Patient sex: M
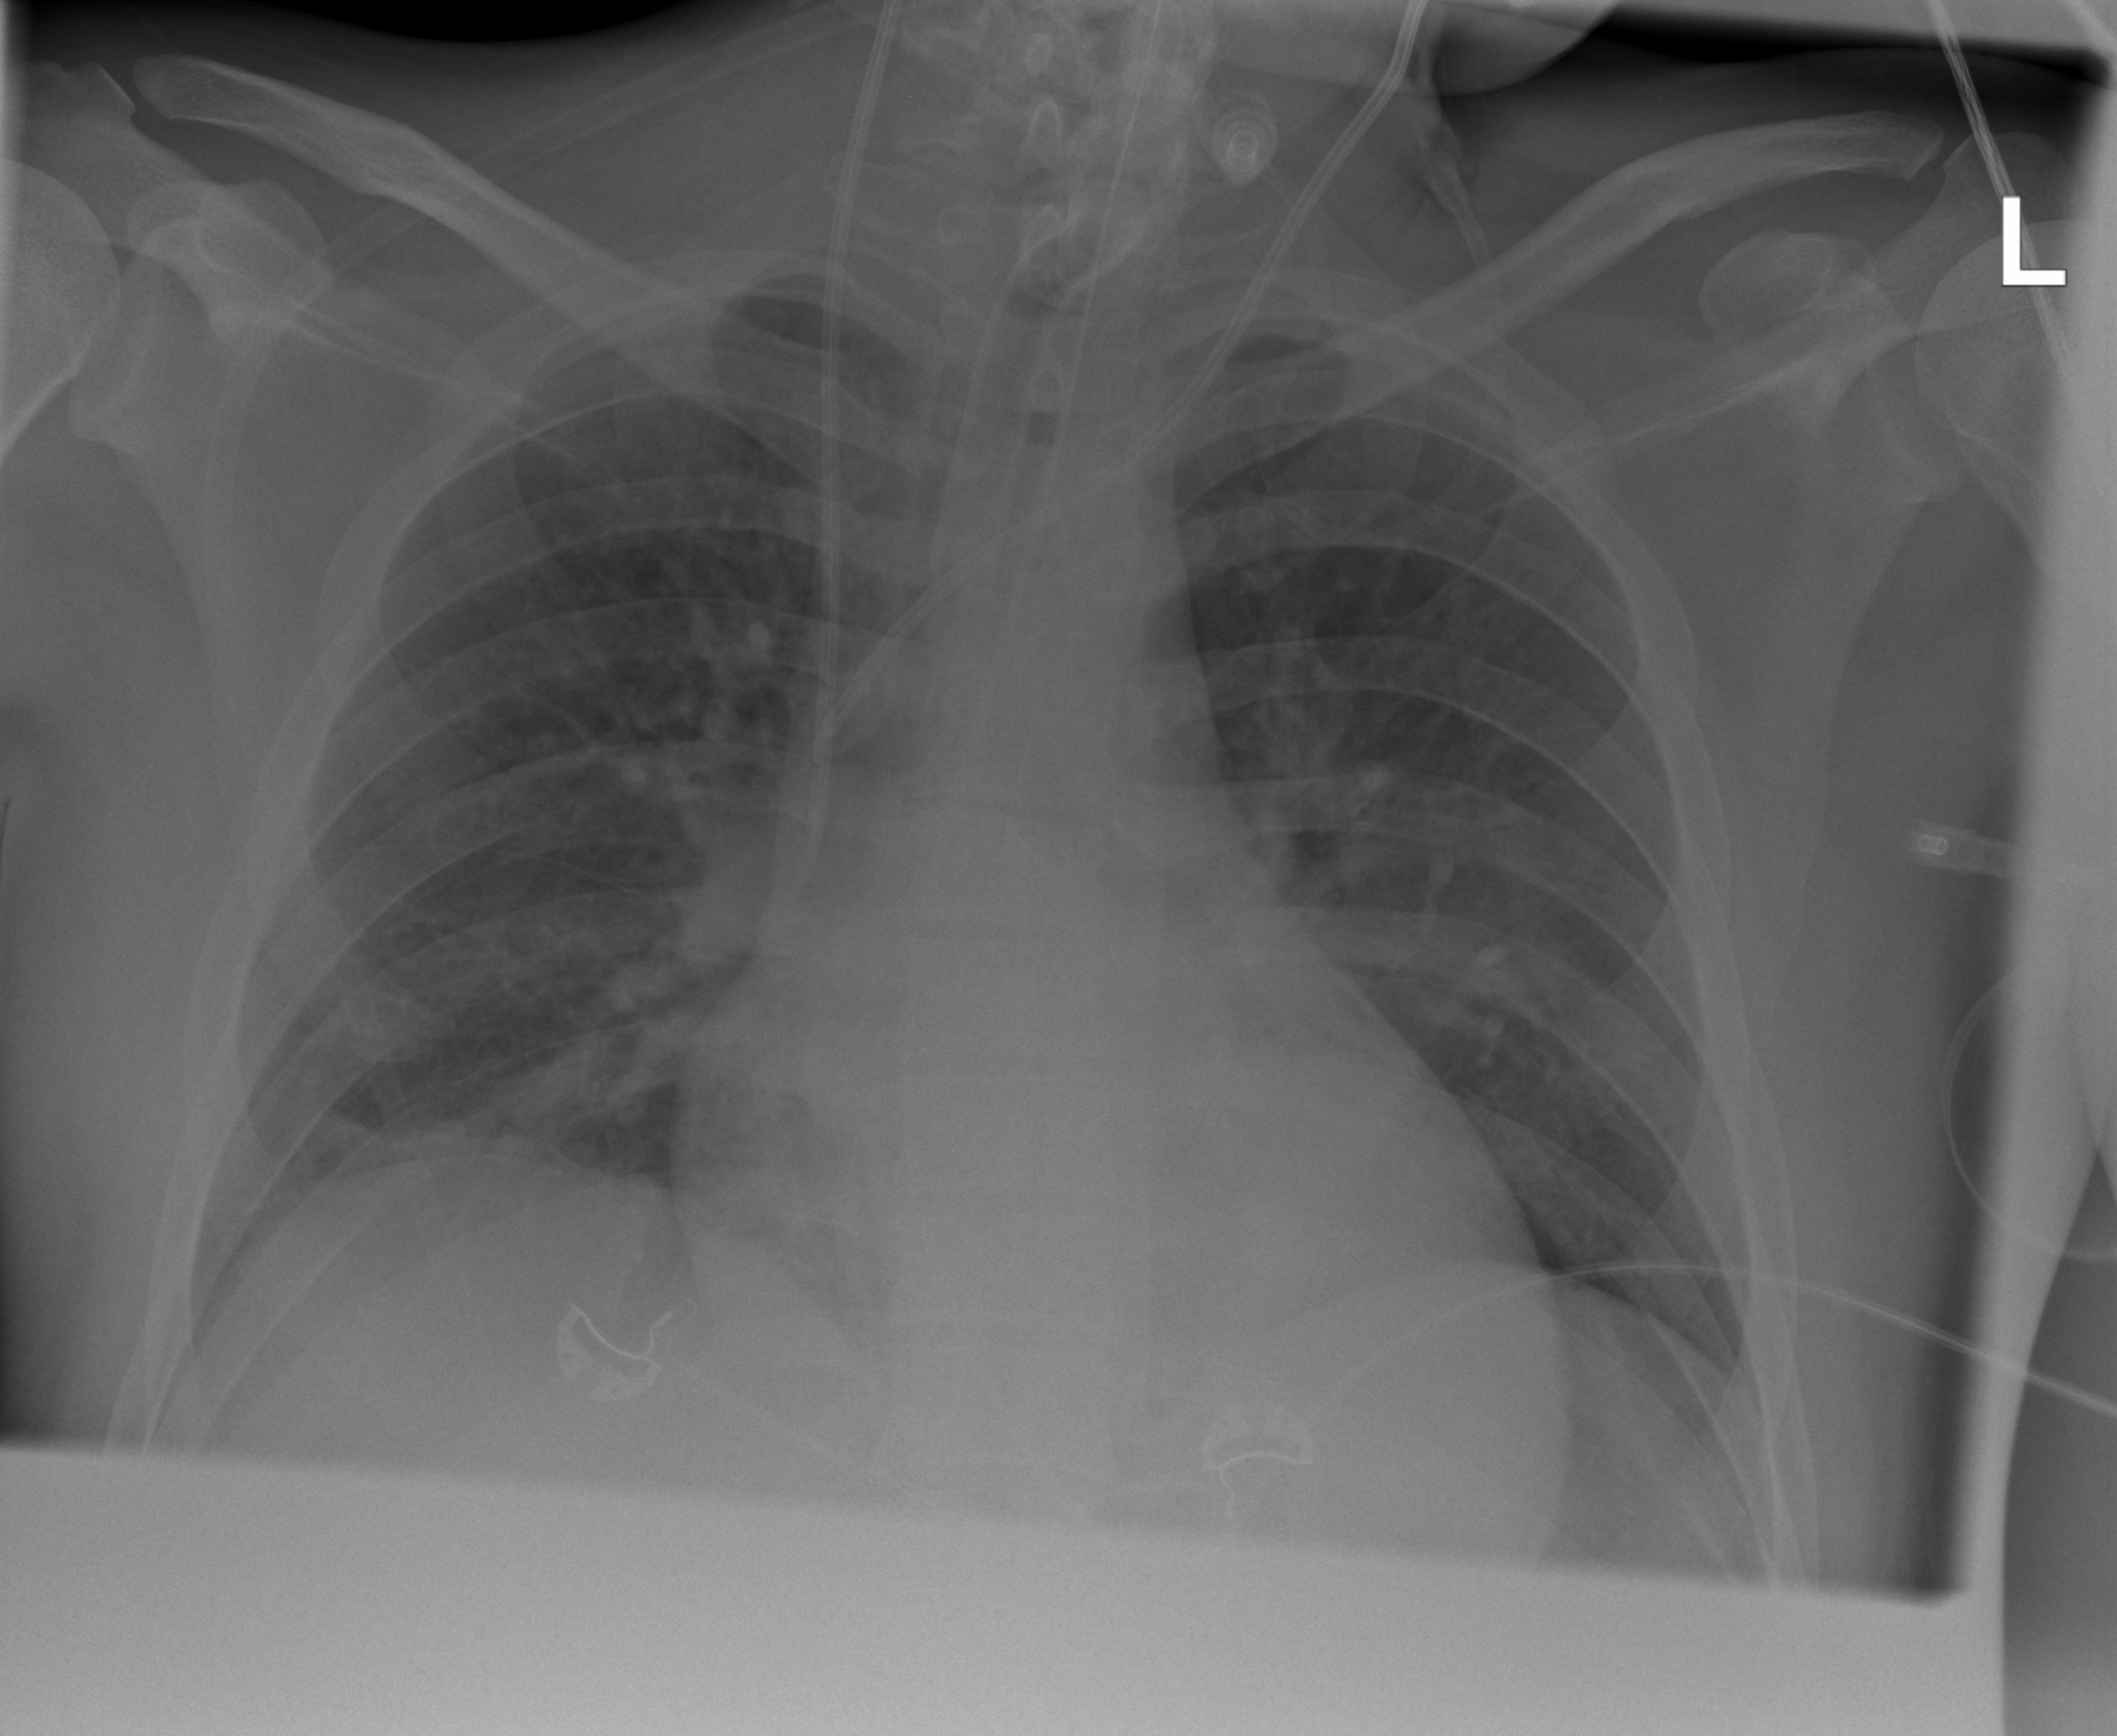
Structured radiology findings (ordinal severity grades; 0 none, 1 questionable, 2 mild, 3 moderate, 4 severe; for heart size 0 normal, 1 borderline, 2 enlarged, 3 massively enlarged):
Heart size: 2
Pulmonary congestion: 0
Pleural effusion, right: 0
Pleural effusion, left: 2
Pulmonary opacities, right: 0
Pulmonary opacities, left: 0
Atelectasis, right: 2
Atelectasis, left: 0